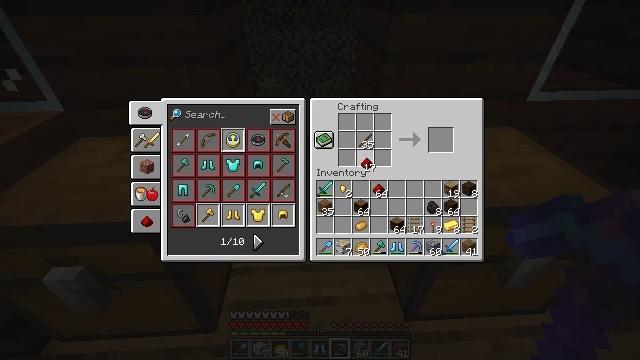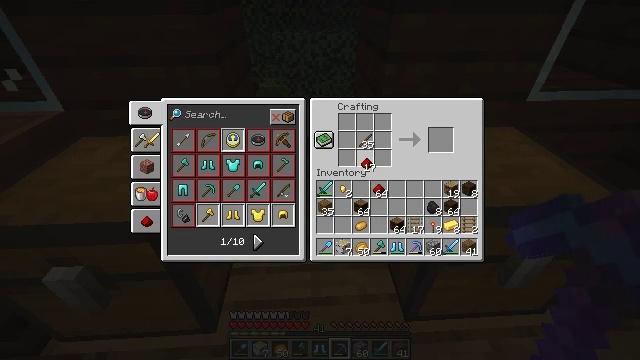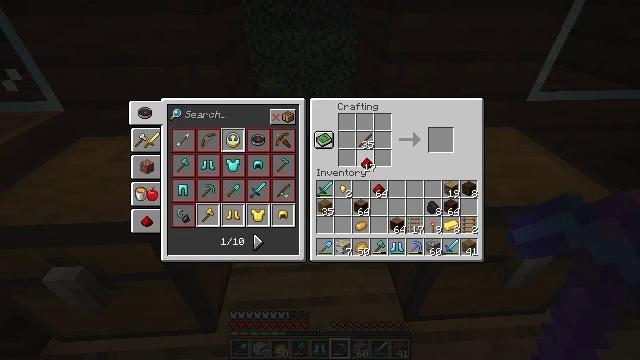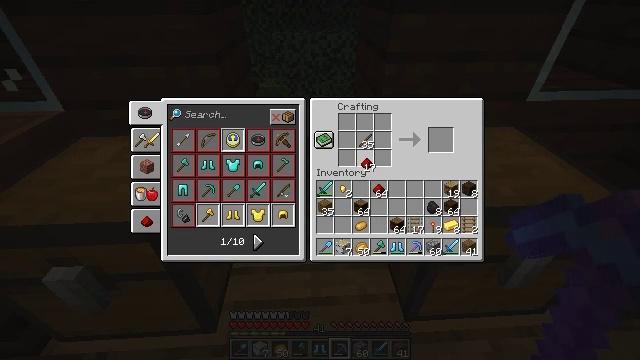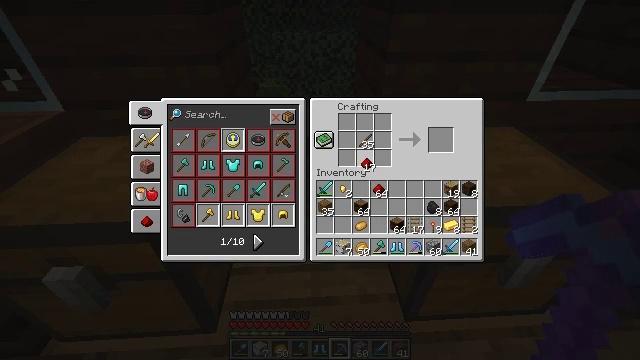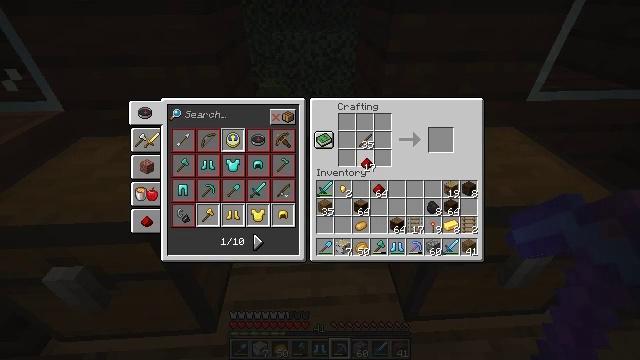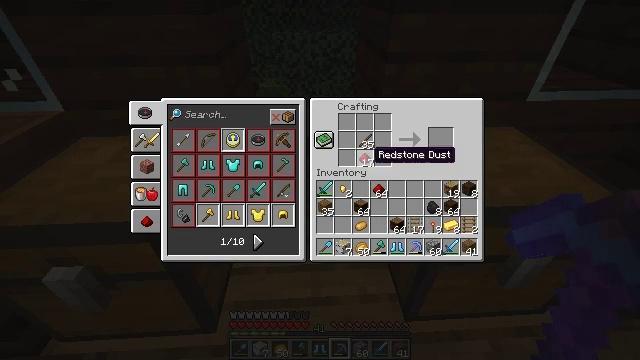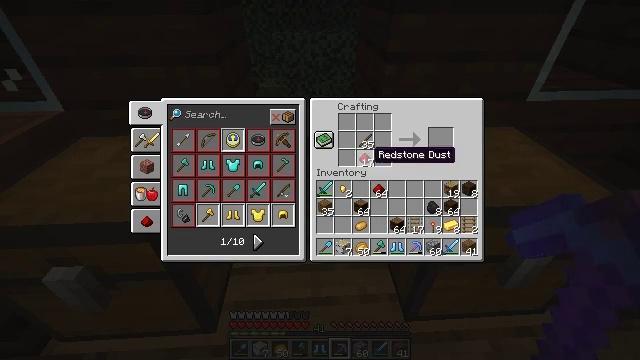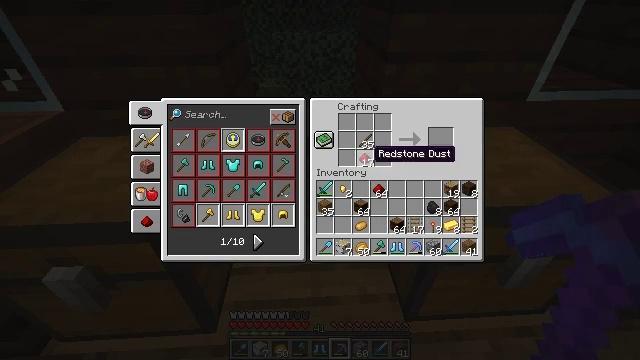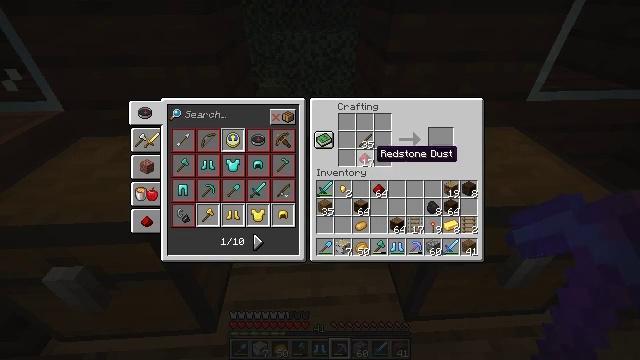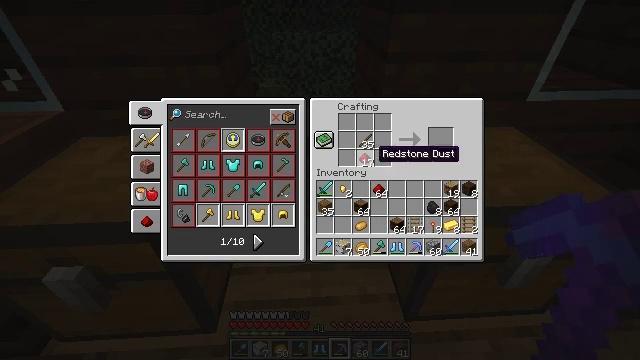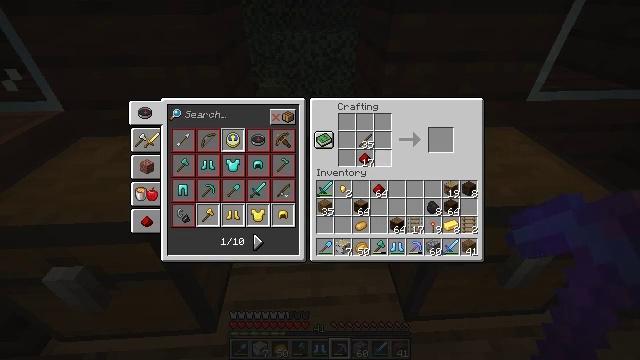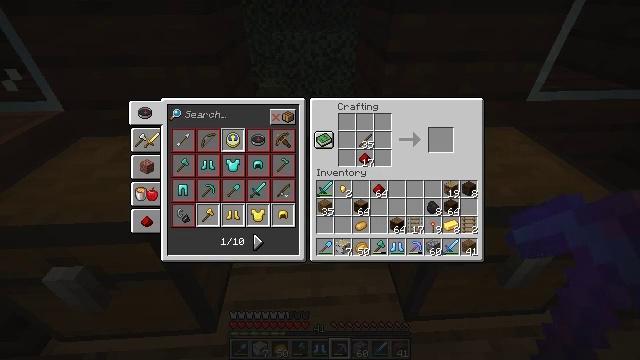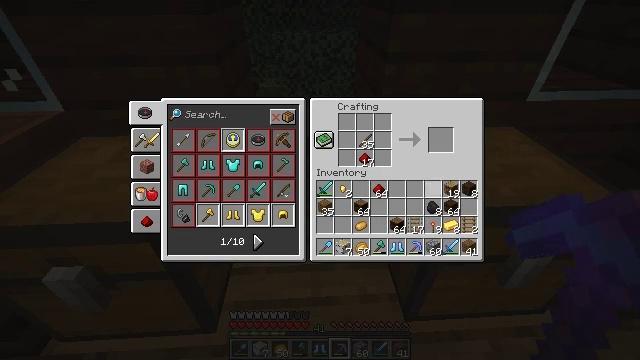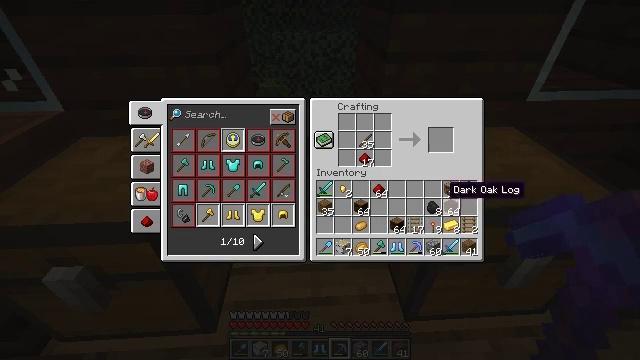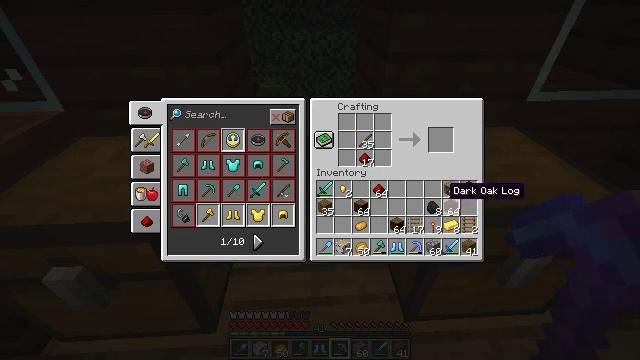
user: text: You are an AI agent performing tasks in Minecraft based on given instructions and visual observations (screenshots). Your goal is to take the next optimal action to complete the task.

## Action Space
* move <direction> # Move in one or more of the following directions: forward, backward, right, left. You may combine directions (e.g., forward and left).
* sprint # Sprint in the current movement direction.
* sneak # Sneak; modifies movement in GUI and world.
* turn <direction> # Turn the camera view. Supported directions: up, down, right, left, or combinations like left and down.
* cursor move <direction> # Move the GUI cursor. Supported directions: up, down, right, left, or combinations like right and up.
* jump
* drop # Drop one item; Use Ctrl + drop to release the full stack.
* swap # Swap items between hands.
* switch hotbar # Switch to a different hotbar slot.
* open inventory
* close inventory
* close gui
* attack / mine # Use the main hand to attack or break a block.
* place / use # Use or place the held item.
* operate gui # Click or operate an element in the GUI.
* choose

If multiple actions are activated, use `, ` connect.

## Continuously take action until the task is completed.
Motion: motion action
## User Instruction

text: Use sticks and gold to craft a powered rail.
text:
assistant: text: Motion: no_op
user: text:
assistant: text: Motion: no_op
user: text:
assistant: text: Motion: operate gui
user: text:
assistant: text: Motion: operate gui
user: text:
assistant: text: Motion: operate gui
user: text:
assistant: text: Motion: no_op
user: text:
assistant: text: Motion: no_op
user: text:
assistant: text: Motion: no_op
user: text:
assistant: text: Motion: no_op
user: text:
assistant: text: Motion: no_op
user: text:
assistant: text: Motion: no_op
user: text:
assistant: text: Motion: cursor move right and down
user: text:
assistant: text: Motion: cursor move right and down
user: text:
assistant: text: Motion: cursor move right
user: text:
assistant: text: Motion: no_op
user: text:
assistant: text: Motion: no_op
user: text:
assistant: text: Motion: no_op
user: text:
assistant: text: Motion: no_op
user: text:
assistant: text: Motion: no_op
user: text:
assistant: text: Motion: no_op
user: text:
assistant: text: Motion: no_op
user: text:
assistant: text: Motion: no_op
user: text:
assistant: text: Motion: operate gui
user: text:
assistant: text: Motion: operate gui
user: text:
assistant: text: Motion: operate gui
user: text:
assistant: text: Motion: cursor move left and up
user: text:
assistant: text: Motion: cursor move left and up
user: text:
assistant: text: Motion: cursor move left and up
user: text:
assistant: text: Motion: cursor move left and up
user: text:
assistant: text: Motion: no_op